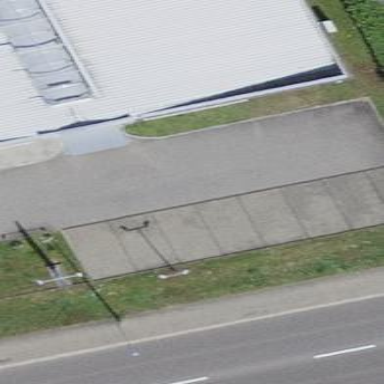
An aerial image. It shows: Parking area with surface.